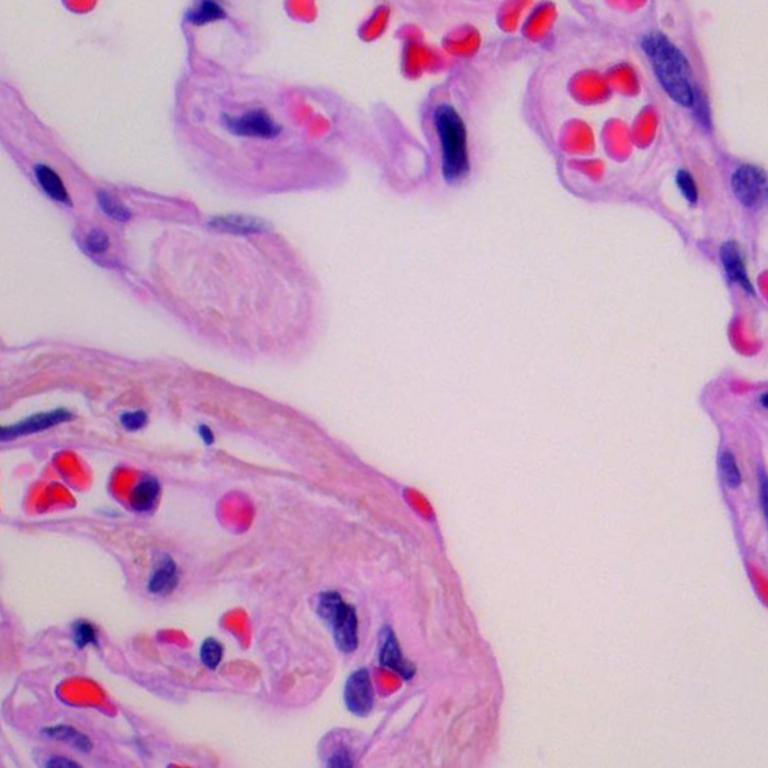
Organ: lung
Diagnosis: benign